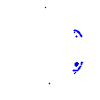
Particle: pion